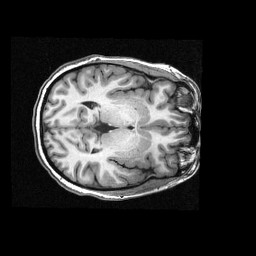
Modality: T1w
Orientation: axial
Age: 23
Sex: female